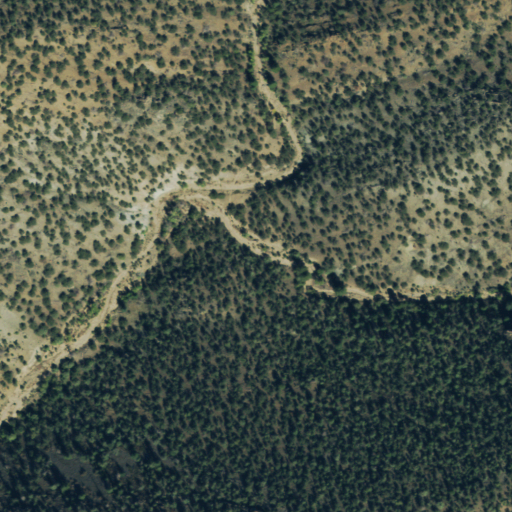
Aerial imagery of valley in Colorado named Crater Gulch containing evergreen forest and shrub